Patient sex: M
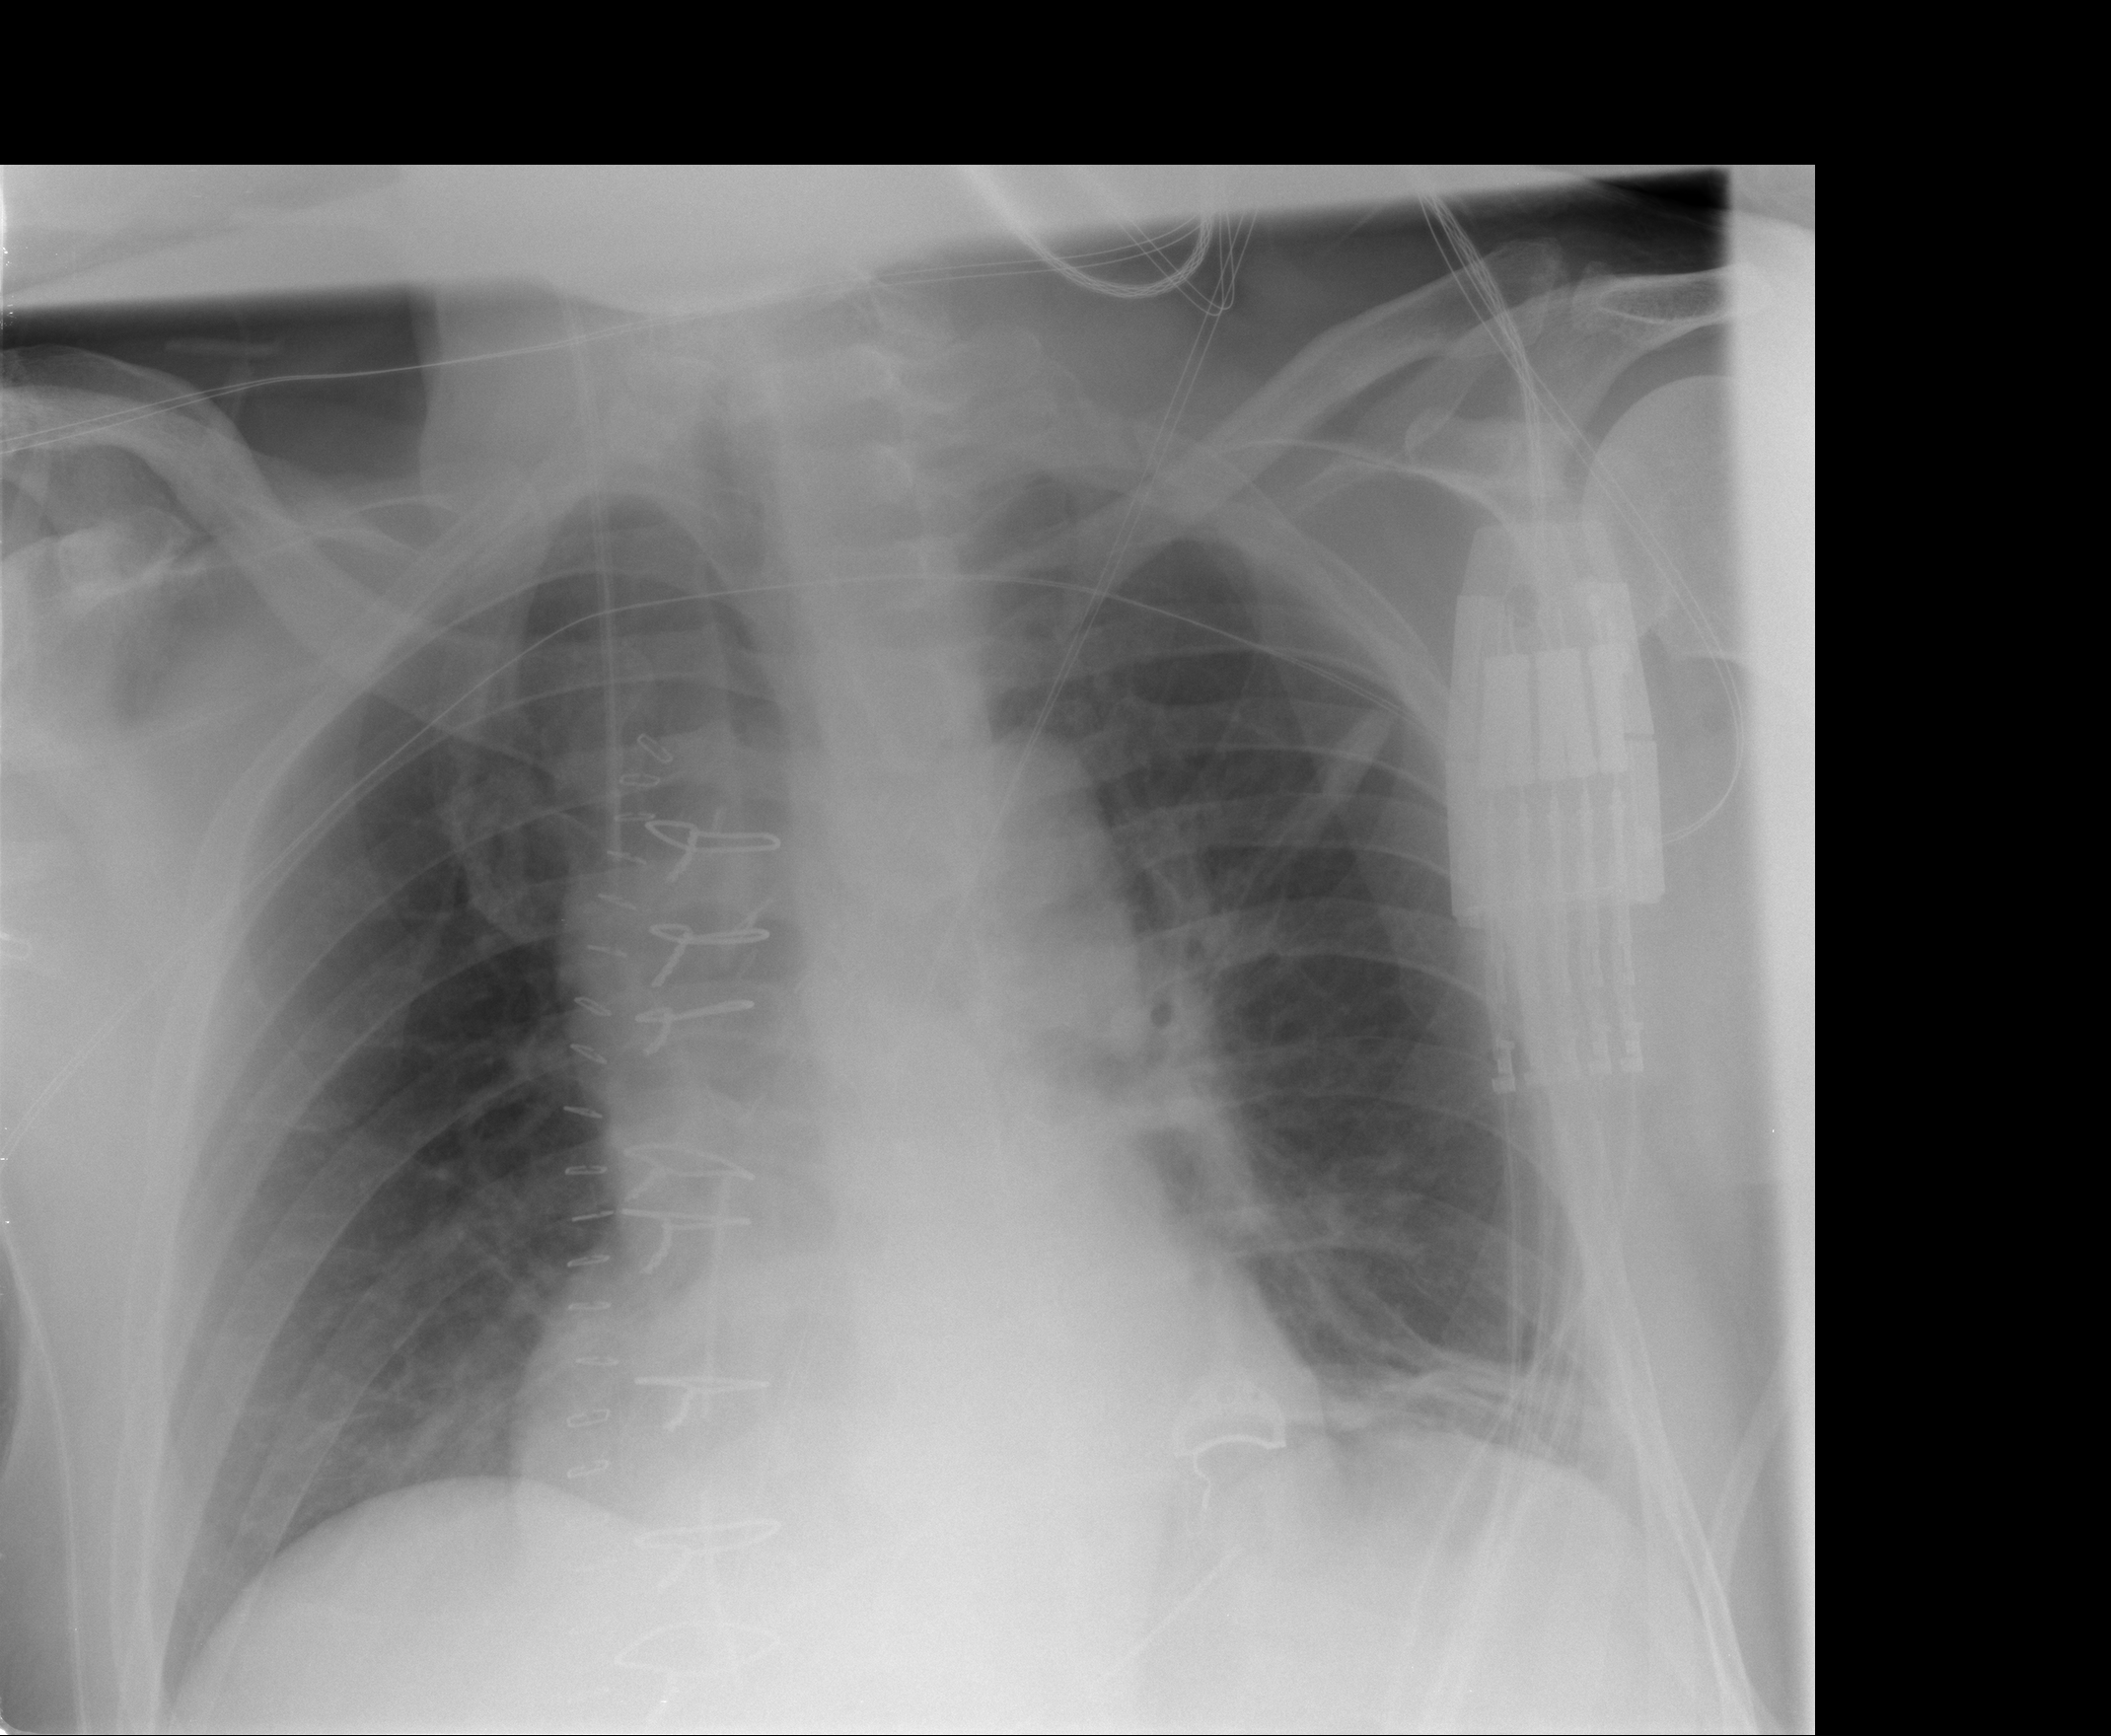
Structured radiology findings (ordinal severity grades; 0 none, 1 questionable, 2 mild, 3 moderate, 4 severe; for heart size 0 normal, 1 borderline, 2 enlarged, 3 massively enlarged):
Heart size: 1
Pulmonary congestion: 2
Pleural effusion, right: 0
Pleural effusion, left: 1
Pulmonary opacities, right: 0
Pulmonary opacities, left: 0
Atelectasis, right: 0
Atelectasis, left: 2